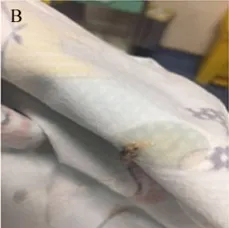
Images of airway secretions or mucous exudates for cases 1 and 2. Case 1.
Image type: medical_photograph (other_medical_photograph)